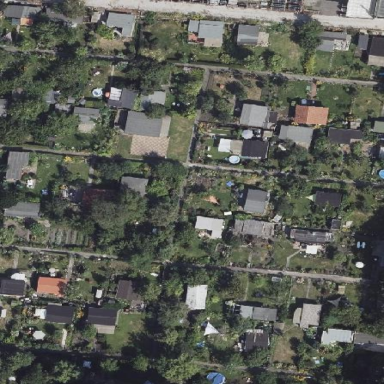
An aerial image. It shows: Area designated for allotments.